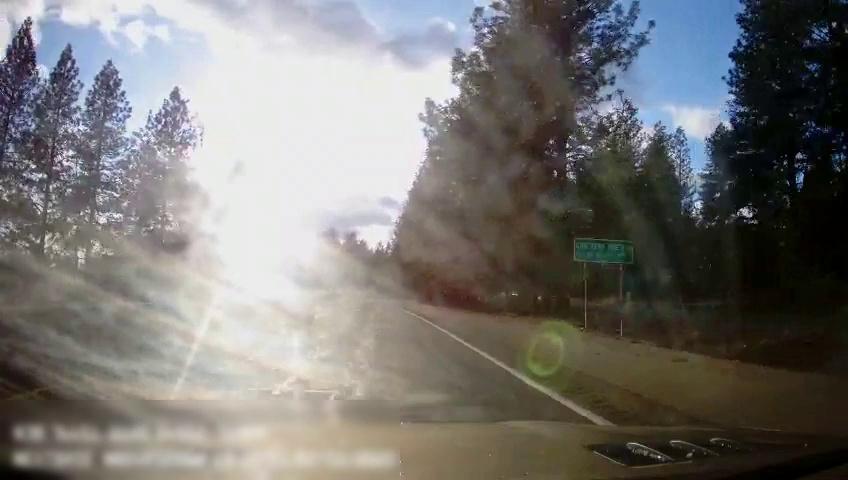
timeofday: Day
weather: Sunny
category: Drivable Space
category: Lanes | Alternate Lane
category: Lanes | Current Lane
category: Lanes | Alternate Lane
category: Traffic | Signs